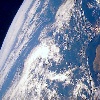
Label: cloud